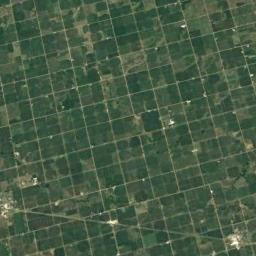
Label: circular_farmland